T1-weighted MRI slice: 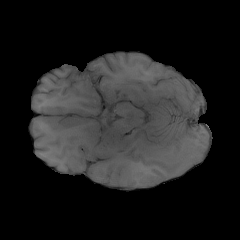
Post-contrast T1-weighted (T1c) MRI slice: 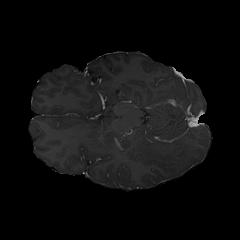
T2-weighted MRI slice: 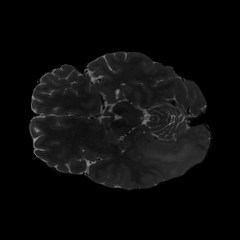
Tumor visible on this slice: yes